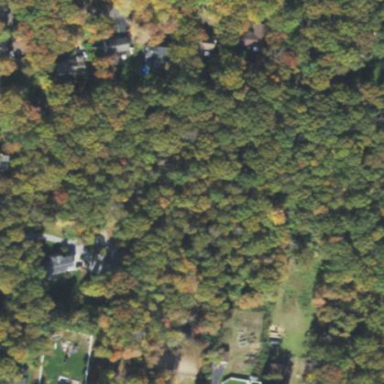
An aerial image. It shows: Beautiful woodland area.